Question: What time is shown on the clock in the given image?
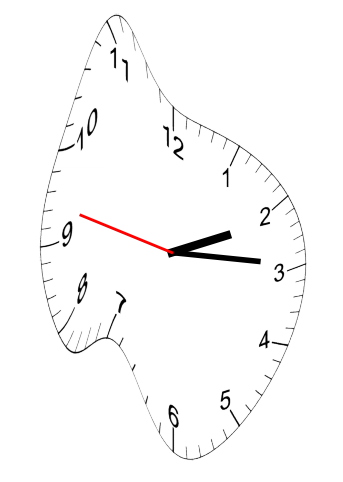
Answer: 02:14:47